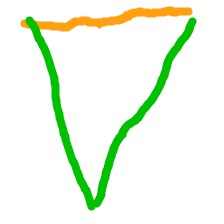
Shape: triangle